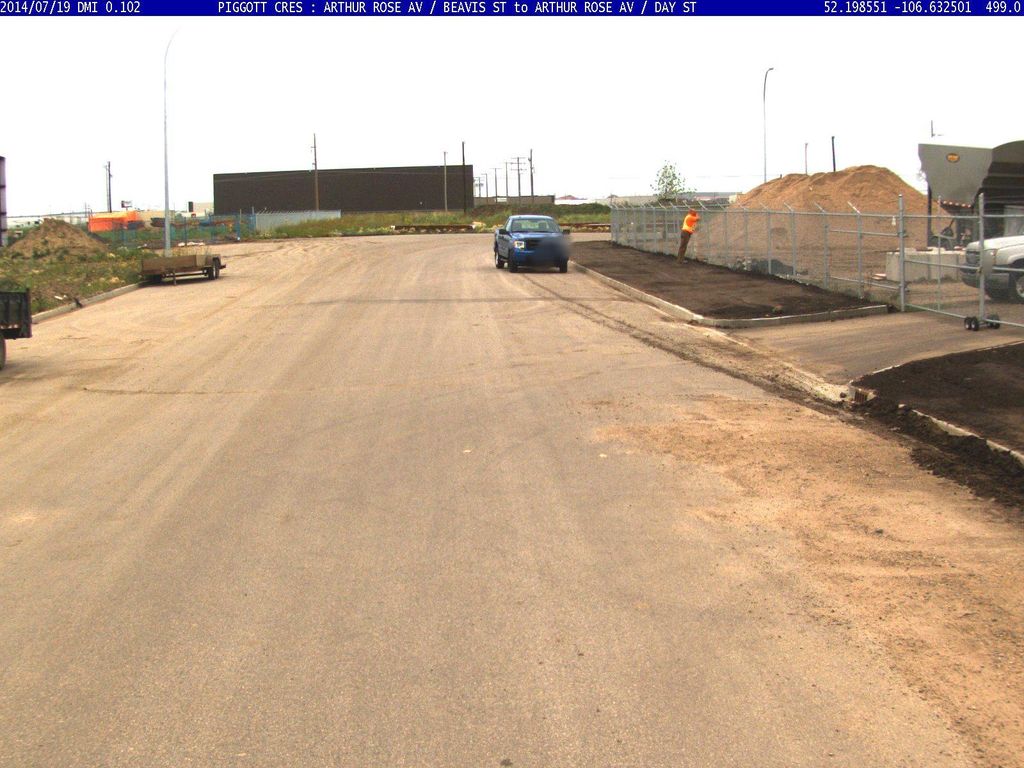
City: saskatoon